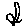
Label: fish